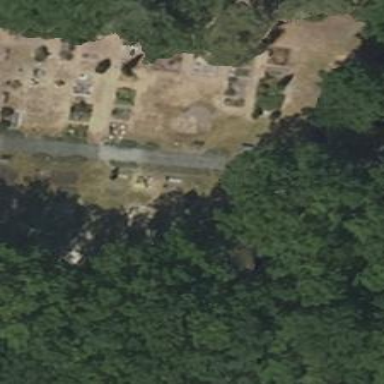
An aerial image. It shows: Cemetery.